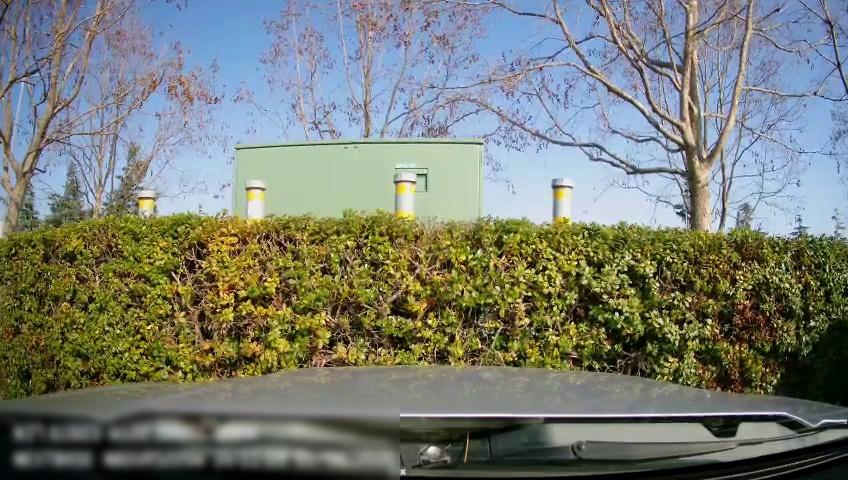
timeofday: Day
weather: Sunny